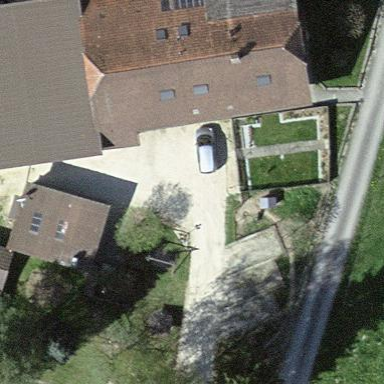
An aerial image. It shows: Farmyard in hamlet.